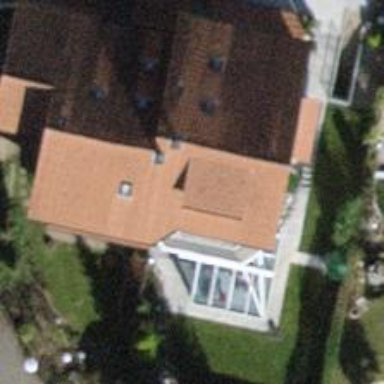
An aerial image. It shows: Simple and straightforward house.